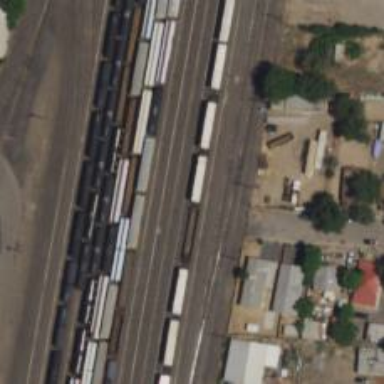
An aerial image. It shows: Railway yard used for servicing trains.